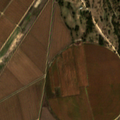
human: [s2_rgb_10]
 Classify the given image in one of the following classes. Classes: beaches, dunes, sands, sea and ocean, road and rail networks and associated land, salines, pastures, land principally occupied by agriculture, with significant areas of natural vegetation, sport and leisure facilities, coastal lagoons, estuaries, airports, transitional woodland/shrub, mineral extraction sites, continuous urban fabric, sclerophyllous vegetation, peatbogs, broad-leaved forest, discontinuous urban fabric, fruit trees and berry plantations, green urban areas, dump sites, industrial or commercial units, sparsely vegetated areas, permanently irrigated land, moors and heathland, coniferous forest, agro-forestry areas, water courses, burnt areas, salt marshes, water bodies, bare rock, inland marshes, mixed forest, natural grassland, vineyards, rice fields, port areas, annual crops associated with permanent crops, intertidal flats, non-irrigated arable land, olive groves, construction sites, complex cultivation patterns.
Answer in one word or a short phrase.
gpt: permanently irrigated land, rice fields, pastures, agro-forestry areas, natural grassland